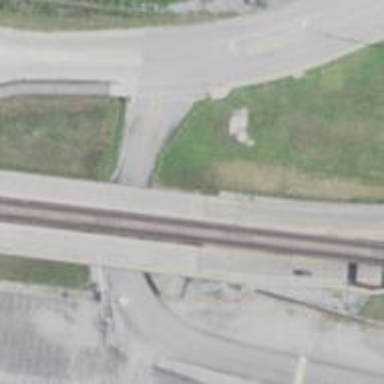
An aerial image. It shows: Bridge for light rail electrified with contact line.